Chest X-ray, AP view. Patient: 54 years old, sex M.
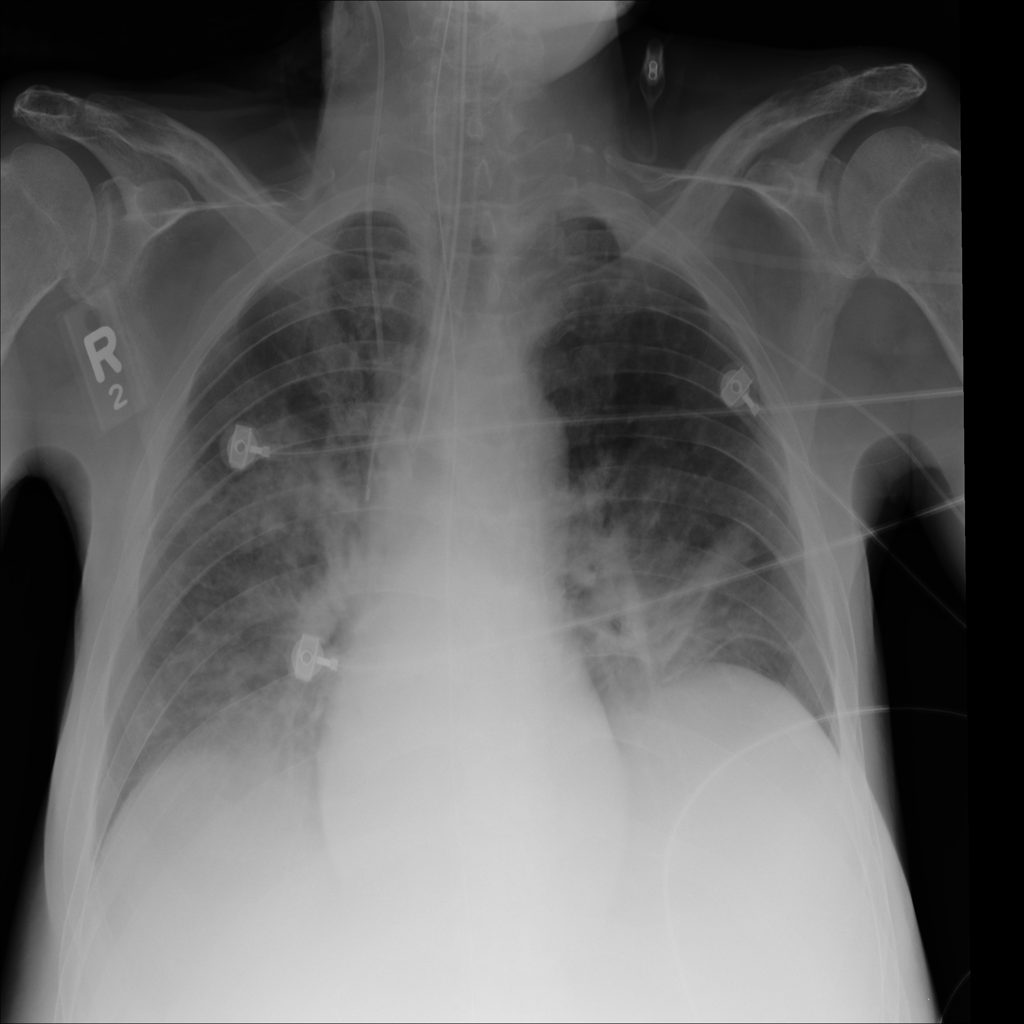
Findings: No Finding